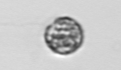
Label: coccolithophorid